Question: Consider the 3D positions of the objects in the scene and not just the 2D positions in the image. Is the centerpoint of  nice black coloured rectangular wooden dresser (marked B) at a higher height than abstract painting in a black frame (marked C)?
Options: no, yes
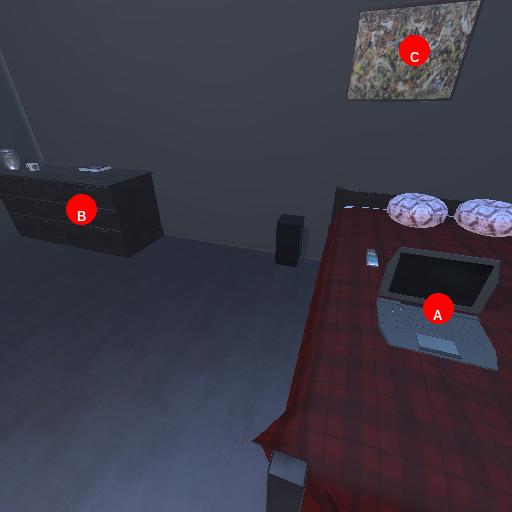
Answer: no